Question: I have a footer on a page that is taking content and placing some of it on top and then some of it on the bottom. I don't know why its doing this, I tried putting 'clear:both;' on both the 'mainWrap' and the 'footer', but it didn't help.
HTML -
'''
<div id="mainWrap">
<h1>Welcome to ASA.</h1>
<hr class="faded">
<h3>Register</h3>
<form action="register.php" method="post">
<table>
<tr>
<td><p>Username:</p></td>
<td><input type="text" name="user" id="user" maxlength="50" /></td>
</tr>
<tr>
<td><p>Password:</p></td>
<td><input type="password" name="password" id="password" maxlength="50" /></td>
</tr>
<tr>
<td><p>Repeat Password:</p></td>
<td><input type="password" name="rpassword" id="rpassword" maxlength="50" /></td>
</tr>
<tr>
<td><p>Email:</p></td>
<td><input type="text" name="email" id="email" maxlength="50" /></td>
</tr>
<tr>
<td><p>Skype Username:</p></td>
<td><input type="text" name="skypeuser" id="skypeuser" maxlength="50" /></td>
</tr>
<tr>
<td><p>First Name:</p></td>
<td><input type="text" name="fname" id="fname" maxlength="50" /></td>
</tr>
<tr>
<td><p>Last Name:</p></td>
<td><input type="text" name="lname" id="lname" maxlength="50" /></td>
</tr>
<tr>
<td><input type="submit" value="Register" id="submit" maxlength="50" /></td>
</tr>
</table>
</form>
</div>
<div id="bottom"></div>
'''
CSS -
'''
#mainWrap {
width:960px;
height:auto;
margin:0px auto;
position:relative;
clear:both;
}
#bottom {
position:absolute;
clear:both;
left:0;
bottom:0;
background-color:#fff;
height:160px;
width:100%;
-webkit-box-shadow: 0px -2px 5px 0px rgba(0,0,0,0.75);
-moz-box-shadow: 0px -2px 5px 0px rgba(0,0,0,0.75);
box-shadow: 0px -2px 5px 0px rgba(0,0,0,0.75);
}
'''
Picture of whats happening -

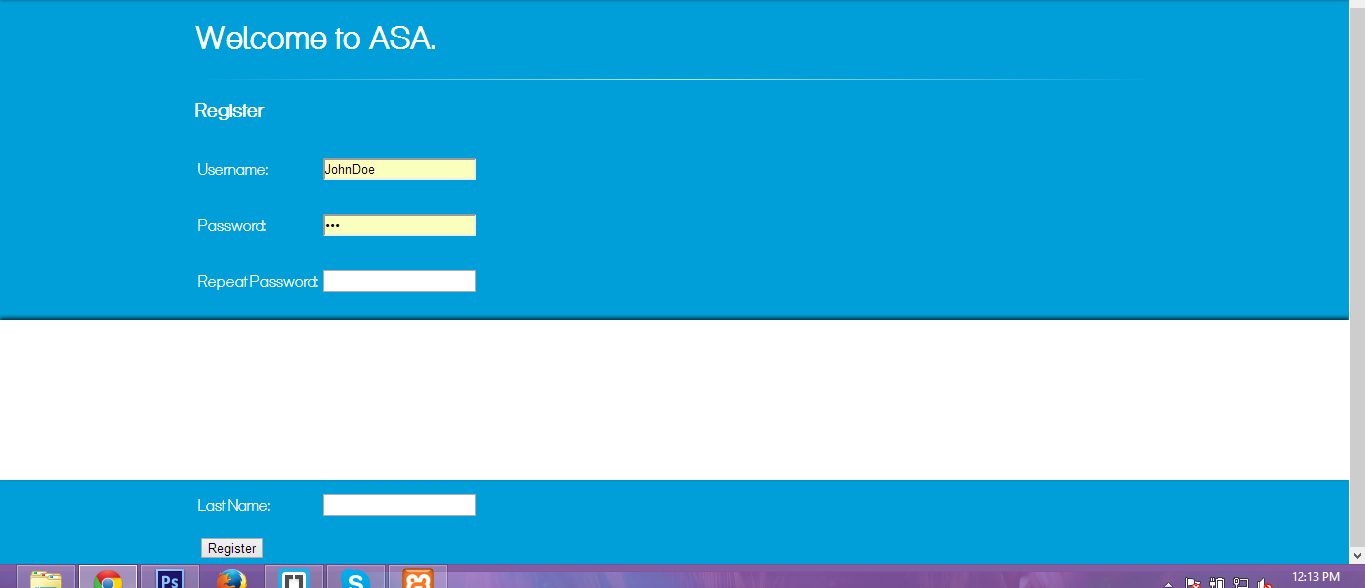
Answer: '#bottom {}' problem lies here where your position is 'absolute' and also 'bottom:0' with 'height:160px' which is glueing the footer to the bottom having a height of 160px.